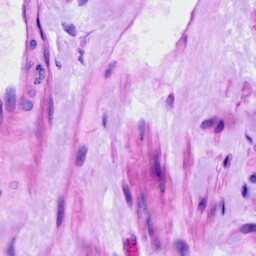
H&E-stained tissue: Ovarian